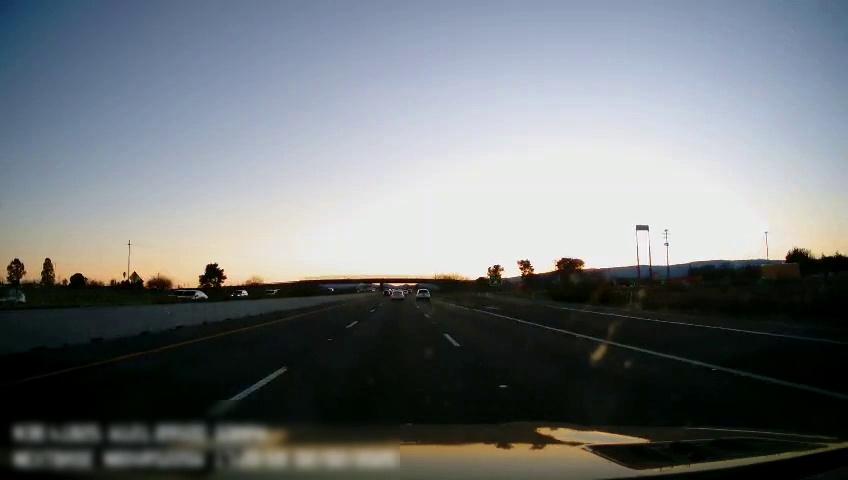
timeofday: Day
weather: Sunny
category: Drivable Space
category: Vehicles | Car
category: Vehicles | SUV
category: Vehicles | Car
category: Vehicles | Car
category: Vehicles | Car
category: Vehicles | SUV
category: Lanes | Current Lane
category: Lanes | Current Lane
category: Lanes | Alternate Lane
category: Lanes | Alternate Lane
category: Lanes | Alternate Lane
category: Lanes | Alternate Lane
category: Traffic | Signs